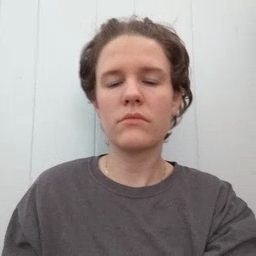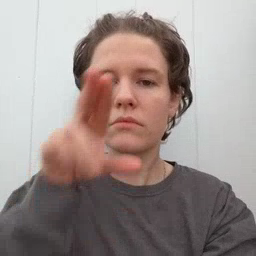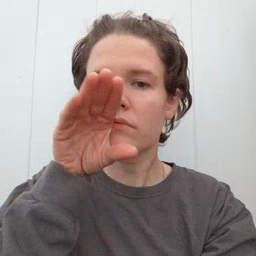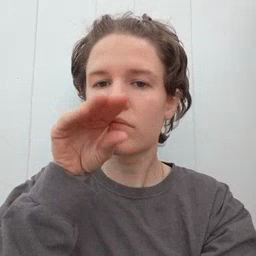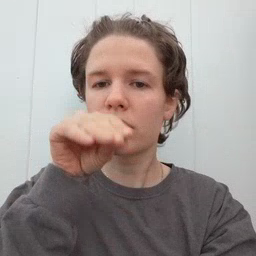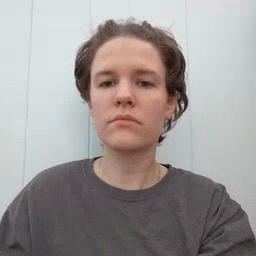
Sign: goose